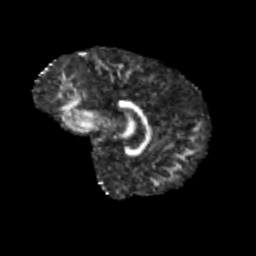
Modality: FA
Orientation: sagittal
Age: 11
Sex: male
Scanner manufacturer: siemens
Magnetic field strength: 3 T
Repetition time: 3.8 s
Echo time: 0.07 s